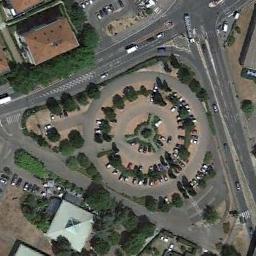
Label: roundabout